Interaction volume radius: 10 \u00c5
Interaction volume height: 15 \u00c5
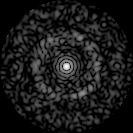
Disorder parameter: 0.8225